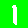
Digit: 1